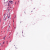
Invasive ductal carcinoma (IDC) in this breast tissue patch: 0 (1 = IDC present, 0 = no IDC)